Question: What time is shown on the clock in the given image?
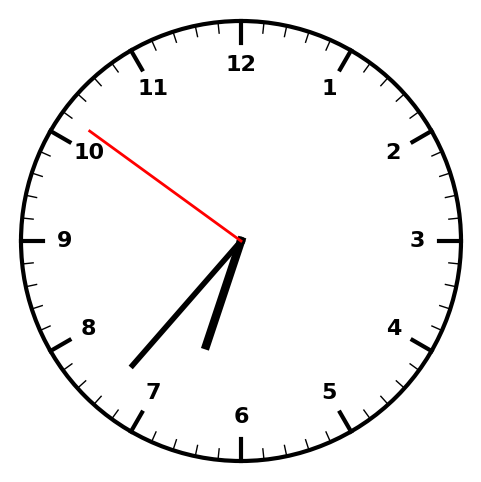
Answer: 06:36:51